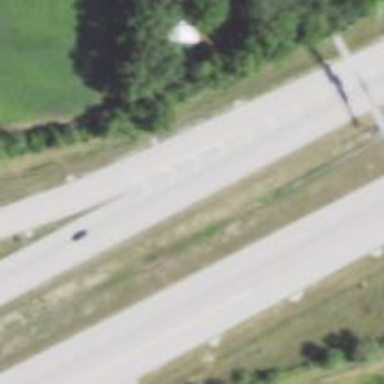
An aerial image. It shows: Road marking featuring gore chevron.